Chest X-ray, PA view. Patient: 24 years old, sex F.
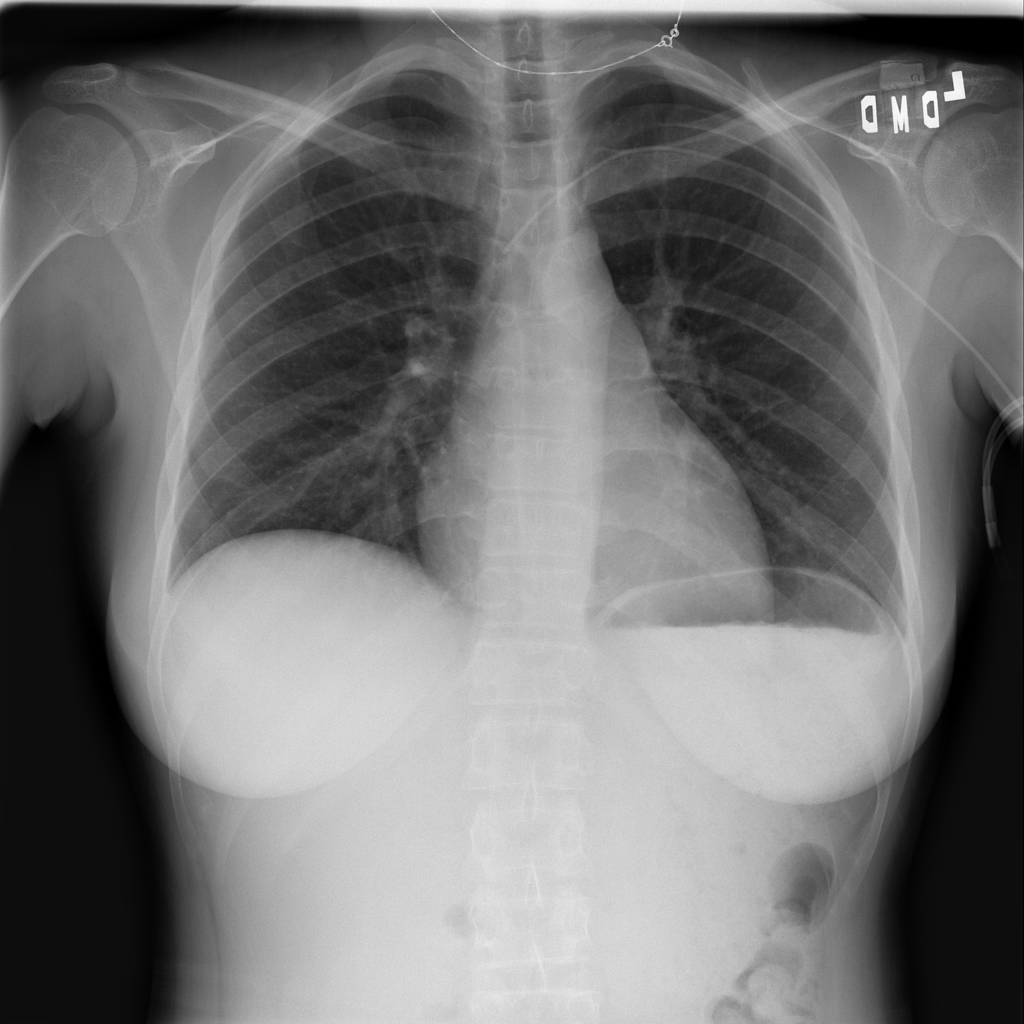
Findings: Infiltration